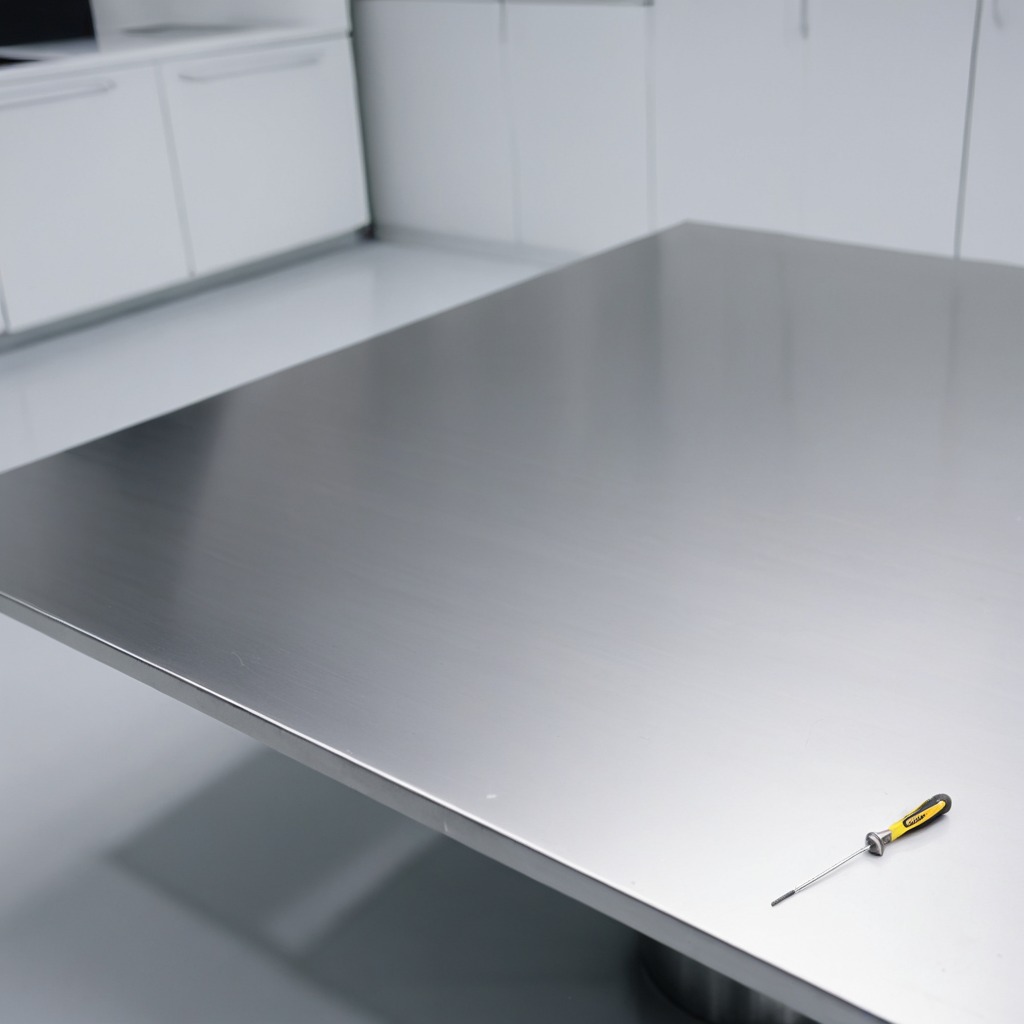
A screwdriver lies on a stainless steel table in a high-end prototyping lab.